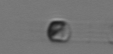
Label: Skeletonema